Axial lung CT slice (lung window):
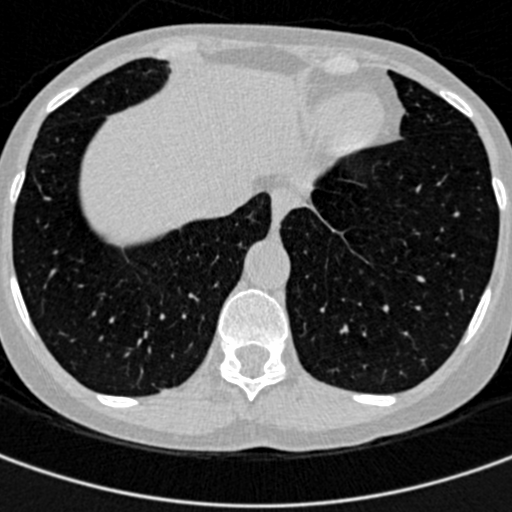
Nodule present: no